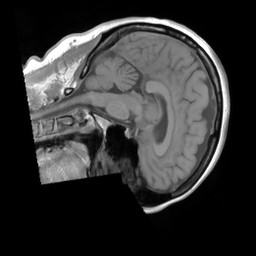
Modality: T1w
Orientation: sagittal
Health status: ill
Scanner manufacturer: siemens
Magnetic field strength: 3 T
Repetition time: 0.4 s
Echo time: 0.00246 s